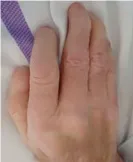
Clinical and radiomorphological characteristics of an aged case of DOORS syndrome. Regarding limb alterations, onychodystrophy, and abnormal fingers and toes with small distal phalanges were detected (E-H).
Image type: medical_photograph (skin_photograph)